Question: I'm attempting to integrate CKFinder with CKEDitor 4.4.7 and get the following error on page load:
'''
TypeError: f.config is undefined
ckfinder.js (line 6, col 12104)
...;var p=o.indexOf('?')!== -1?'&':'?';f.config.filebrowserBrowseUrl=o;f.config...
^^^^^^^^
'''
Here's the sample page:
'''
<script type='text/JavaScript' src='/includes/static/js/ckeditor/ckeditor.js'></script>
<script type='text/JavaScript' src='/includes/static/js/ckfinder/ckfinder.js'></script>
<p>entry box
<form action='test.php' method='post'>
<p>
<textarea class='ckeditor' id='citation' name='citation'>citation</textarea>
<script>
CKEDITOR.replace( 'citation', {
uiColor: '#FFF6DA',
allowedContent: true,
filebrowserBrowseUrl: '/includes/static/js/ckfinder/ckfinder.html',
filebrowserImageBrowseUrl: '/includes/static/js/ckfinder/ckfinder.html?type=Images',
filebrowserFlashBrowseUrl: '/includes/static/js/ckfinder/ckfinder.html?type=Flash',
filebrowserUploadUrl: '/includes/static/js/ckfinder/core/connector/php/connector.php?command=QuickUpload&type=Files',
filebrowserImageUploadUrl: '/includes/static/js/ckfinder/core/connector/php/connector.php?command=QuickUpload&type=Images',
filebrowserFlashUploadUrl: '/includes/static/js/ckfinder/core/connector/php/connector.php?command=QuickUpload&type=Flash',
height:100
});
CKEDITOR.instances['citation'].on('instanceReady', function() {
// Output self-closing tags the HTML4 way, like <br>.
this.dataProcessor.writer.selfClosingEnd = '>';
});
CKFinder.setupCKEditor( 'citation', '/includes/static/js/ckfinder/' );
</script>
<input type='submit'>
</form>
'''
The upload button is not being created presumably because of the f.config error above:

Here is ckeditor/config.js:
'''
CKEDITOR.editorConfig = function( config ) {
// The default plugins included in the basic setup define some buttons that
// are not needed in a basic editor. They are removed here.
config.removeButtons = 'Cut,Copy,Paste,Undo,Redo,Anchor,Underline,Strike,Subscript,Superscript';
config.extraPlugins = 'justify,onchange';
// Dialog windows are also simplified.
config.removeDialogTabs = 'link:advanced';
config.disableNativeSpellChecker = false;
'''
};
and the unmodified ckfinder/config.js:
'''
CKFinder.customConfig = function( config )
{
// Define changes to default configuration here. For example:
// config.skin = 'v1';
// config.language = 'fr';
};
'''
What could be causing the f.config error?
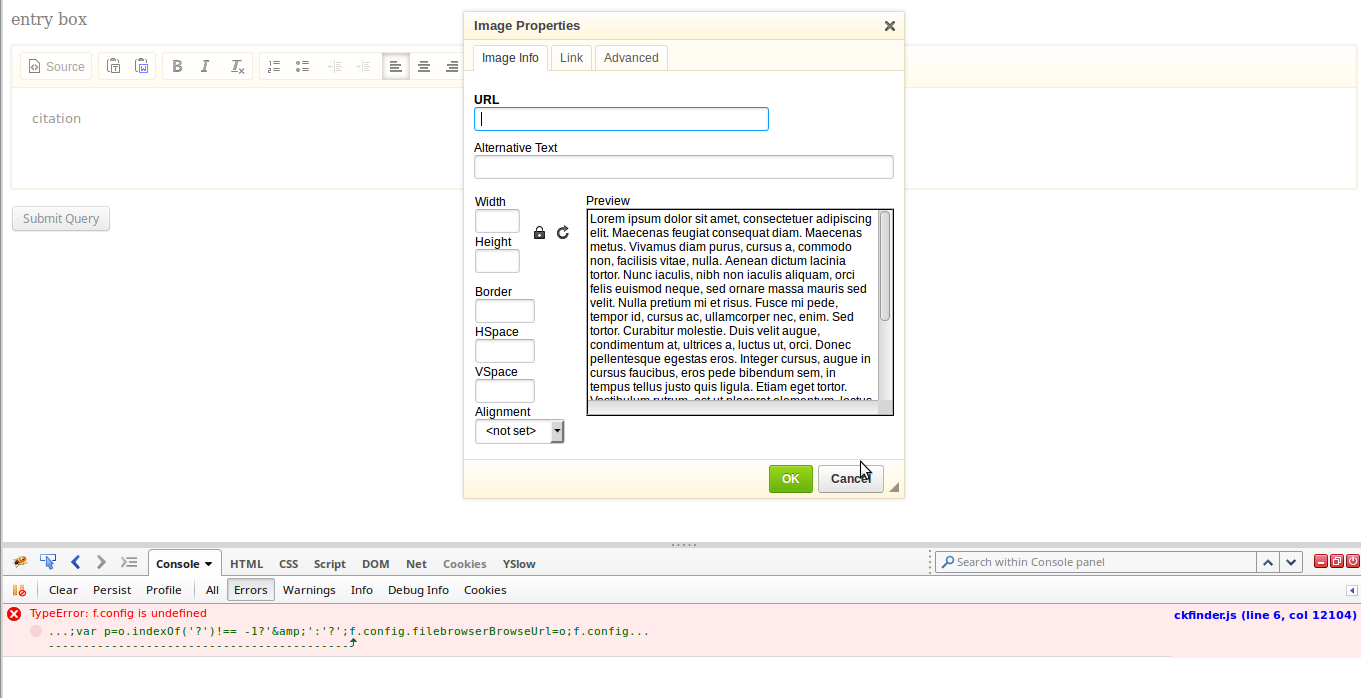
Answer: 'CKFinder.setupCKEditor' expects an instance, not the id of the editor.
Use:
'''
CKFinder.setupCKEditor( CKEDITOR.instances['citation'], '/includes/static/js/ckfinder/' );
'''
or simply pass null as the first argument. For more info check <URL>